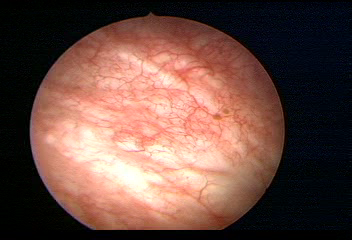
Modality: WLC
Class: Normal mucosa
Bladder cancer association: No